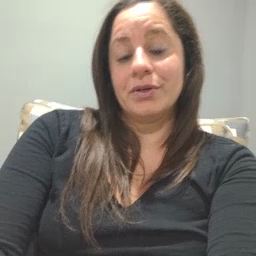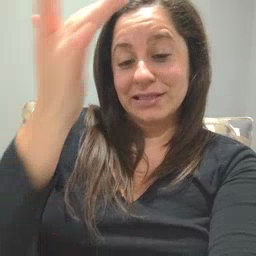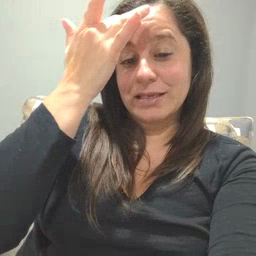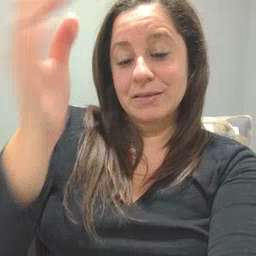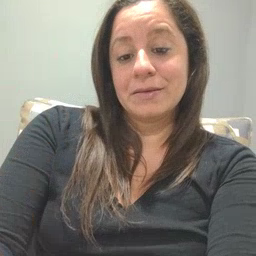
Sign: sick